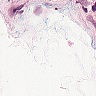
Metastatic tissue present: no